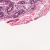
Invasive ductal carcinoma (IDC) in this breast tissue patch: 0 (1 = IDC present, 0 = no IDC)